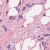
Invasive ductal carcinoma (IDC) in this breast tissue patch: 1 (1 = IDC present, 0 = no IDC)